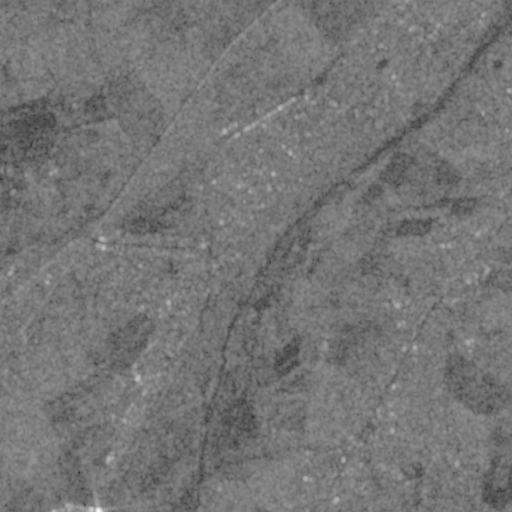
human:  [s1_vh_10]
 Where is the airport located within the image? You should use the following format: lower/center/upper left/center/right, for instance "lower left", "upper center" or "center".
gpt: The airport is located in the upper left of the image.
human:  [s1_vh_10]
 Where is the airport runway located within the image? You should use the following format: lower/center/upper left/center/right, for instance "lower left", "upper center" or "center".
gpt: The airport runway is located in the upper left of the image.
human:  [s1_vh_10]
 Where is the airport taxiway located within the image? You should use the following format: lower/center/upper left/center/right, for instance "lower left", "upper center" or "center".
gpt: The airport taxiway is located in the upper left of the image.
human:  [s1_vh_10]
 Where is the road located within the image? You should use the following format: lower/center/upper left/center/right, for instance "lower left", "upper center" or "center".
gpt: There is no road in the image.

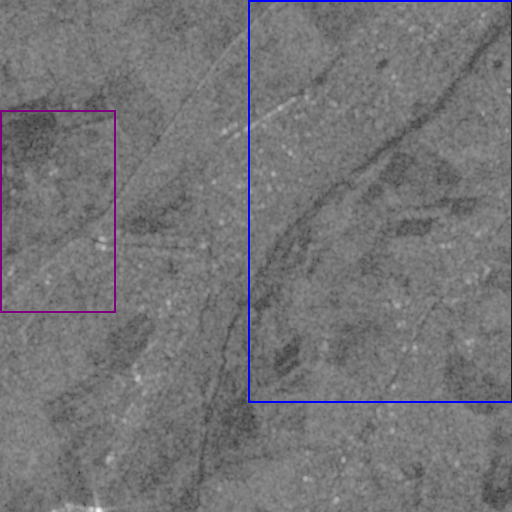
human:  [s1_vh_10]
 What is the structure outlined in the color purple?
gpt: The structure outlined in purple is an airport.
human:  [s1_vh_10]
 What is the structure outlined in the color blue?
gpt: The structure outlined in blue is a crop field.
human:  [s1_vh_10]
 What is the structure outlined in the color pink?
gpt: There is no pink outline.